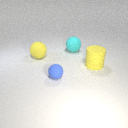
large yellow rubber cylinder behind small blue rubber sphere